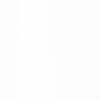
Label: dusty